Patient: sex F, age 56
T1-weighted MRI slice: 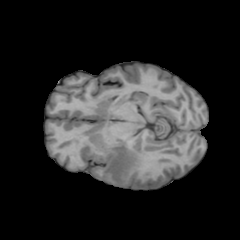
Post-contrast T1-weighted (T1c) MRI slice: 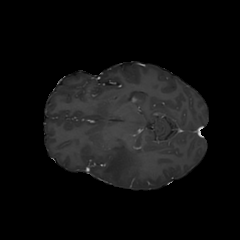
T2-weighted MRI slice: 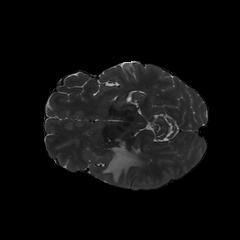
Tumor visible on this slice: yes
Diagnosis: Glioblastoma, IDH-wildtype
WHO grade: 4